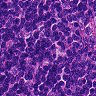
Metastatic tissue present: no